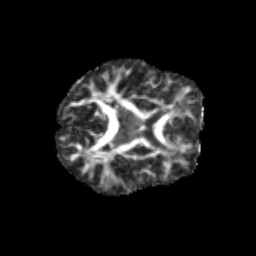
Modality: FA
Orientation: axial
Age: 11
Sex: female
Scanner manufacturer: siemens
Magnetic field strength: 3 T
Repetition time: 3.8 s
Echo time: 0.07 s